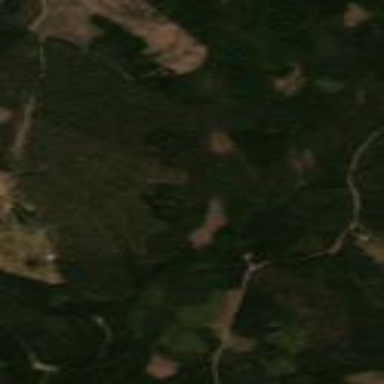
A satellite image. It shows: Needle-leaved woodland.